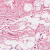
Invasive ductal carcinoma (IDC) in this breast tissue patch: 0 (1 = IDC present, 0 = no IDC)